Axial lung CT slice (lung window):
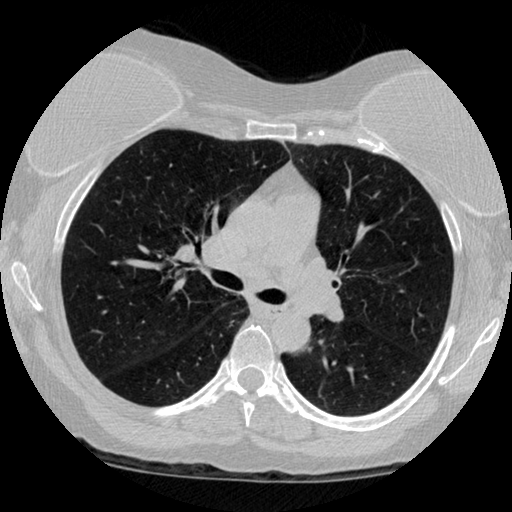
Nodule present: no